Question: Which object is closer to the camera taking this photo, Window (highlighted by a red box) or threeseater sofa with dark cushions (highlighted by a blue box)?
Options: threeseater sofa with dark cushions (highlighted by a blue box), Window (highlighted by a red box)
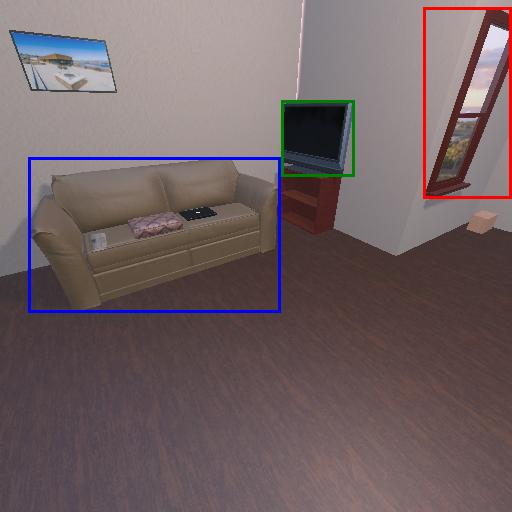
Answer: threeseater sofa with dark cushions (highlighted by a blue box)